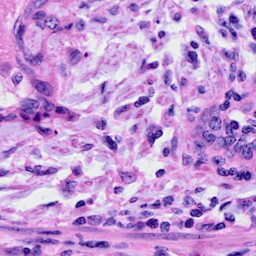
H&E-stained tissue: Cervix